Question: In the following query:
'''
SELECT
(SELECT nick FROM nicks n WHERE n.pid=p.id LIMIT 1 ORDER BY id DESC) as nick
, (
(
( SELECT COUNT(*) FROM kills k WHERE k.pid = p.id )
+
( SELECT COUNT(*) FROM votos v WHERE v.pid = p.id )
)
- (SELECT COUNT(*) FROM deaths d WHERE d.pid = p.id )
) as score
, (SELECT COUNT(*) FROM kills k WHERE k.pid = p.id ) as kills
, (SELECT COUNT(*) FROM deaths d WHERE d.pid = p.id ) as deaths
, (SELECT COUNT(*) FROM headshots h WHERE h.pid = p.id ) as headshots
, (SELECT COUNT(*) FROM votos v WHERE v.pid = p.id ) as reputation
FROM players p
WHERE p.uuid='STEAM_x❌xxxxxx'
GROUP BY kills
'''
This query works fine... but i think there exists a better way to do this.
Can anyone help me optimize this query?

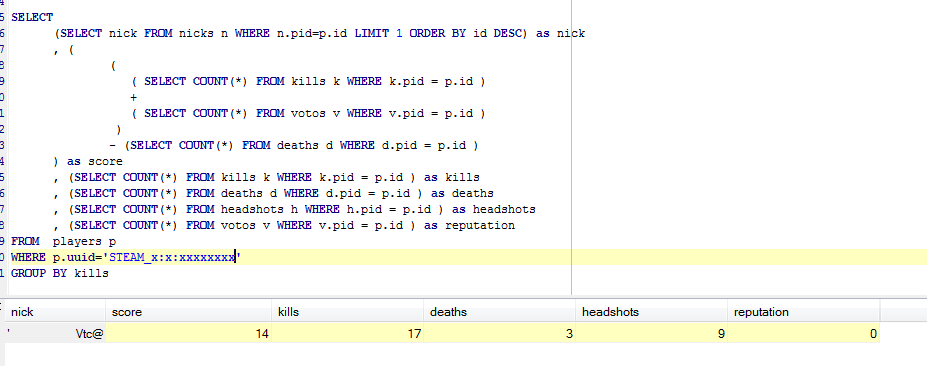
Answer: Here is a somewhat better way to write the query:
'''
SELECT p.*, (kills + reputation - deaths) as score
FROM (SELECT (SELECT nick FROM nicks n WHERE n.pid = p.id ORDER BY id DESC LIMIT 1
) as nick,
(SELECT COUNT(*) FROM kills k WHERE k.pid = p.id ) as kills,
(SELECT COUNT(*) FROM deaths d WHERE d.pid = p.id ) as deaths,
(SELECT COUNT(*) FROM headshots h WHERE h.pid = p.id ) as headshots,
(SELECT COUNT(*) FROM votos v WHERE v.pid = p.id ) as reputation
FROM players p
WHERE p.uuid = 'STEAM_x❌xxxxxx'
) p
GROUP BY kills;
'''
Note: I don't understand what the 'GROUP BY' is doing. You are only aggregating by one column, so the rest of the columns have values. Perhaps you intend 'ORDER BY'.
I am guessing that the overhead for materializing the subquery before the 'group by' is slightly less than the additional subqueries. But your version may have very comparable performance.
For either version, you want the following indexes:
- 'players(uuid)'- 'kills(pid)'- 'deaths(pid)'- 'headshots(pid)'- 'votos(pid)'